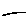
Label: line